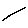
Label: line